Question: ## Description
I am using a jquery plugin <URL> which pretty much does something like this:

This lets me add each option one by one or remove each option one by one. For every option selected, I create a new with the selected option's as the .
## Problem
The problem is when I remove an option from the list. For example:
'''
$('#multiple-select').on('change', function(e){
alert($(e.target).val());
});
'''
Will return the correct if an option is added, however it returns if we remove an option. I need to be able to get the value of the option being deselected so I can remove it in the other .
## Question
How can I get the deselected option's value to return the actual value instead of null? Or is there another way to bypass this problem?
All I need to be able to do is find the option being deselected and removing it from the other element (knowing that the element's id is built on the option's value).
## Update
Remove code as requested:
'''
$('body').on('change', benefs, function(e){
var $nbparts = $(participantNbParts),
$target = $(e.target),
$val = $target.val(),
$name = $target.text();
if($val == null){
//this is because we deleted something thus we need to remove it from $nbparts which is a pitty since we don't know what it was before it got deleted
}else{
//someone was added
$(create_row_expense_nb_parts_participant($name, $val)).appendTo($nbparts).show('slow');
$nbparts.parent().show('fast');
}
});
'''
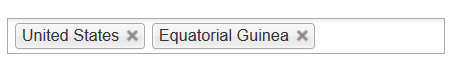
Answer: <URL> provides 'selected' and 'deselected' using which you can identify selected and deselected values respectively, like:
'''
$("#your_element_id").on('change', function (evt, params) {
var selected = params.selected;
var removed = params.deselected; //gives you the deselected value
//assuming your option ids are numbers
if( removed > 0 ) {
console.log( "Value removed is:" + removed );
}
});
'''